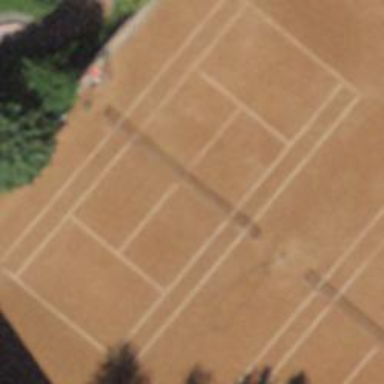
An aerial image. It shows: Tennis court on pitch.